Field crop: maize
Growth stage: 2
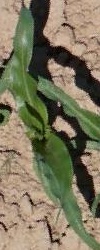
Species: maize